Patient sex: M
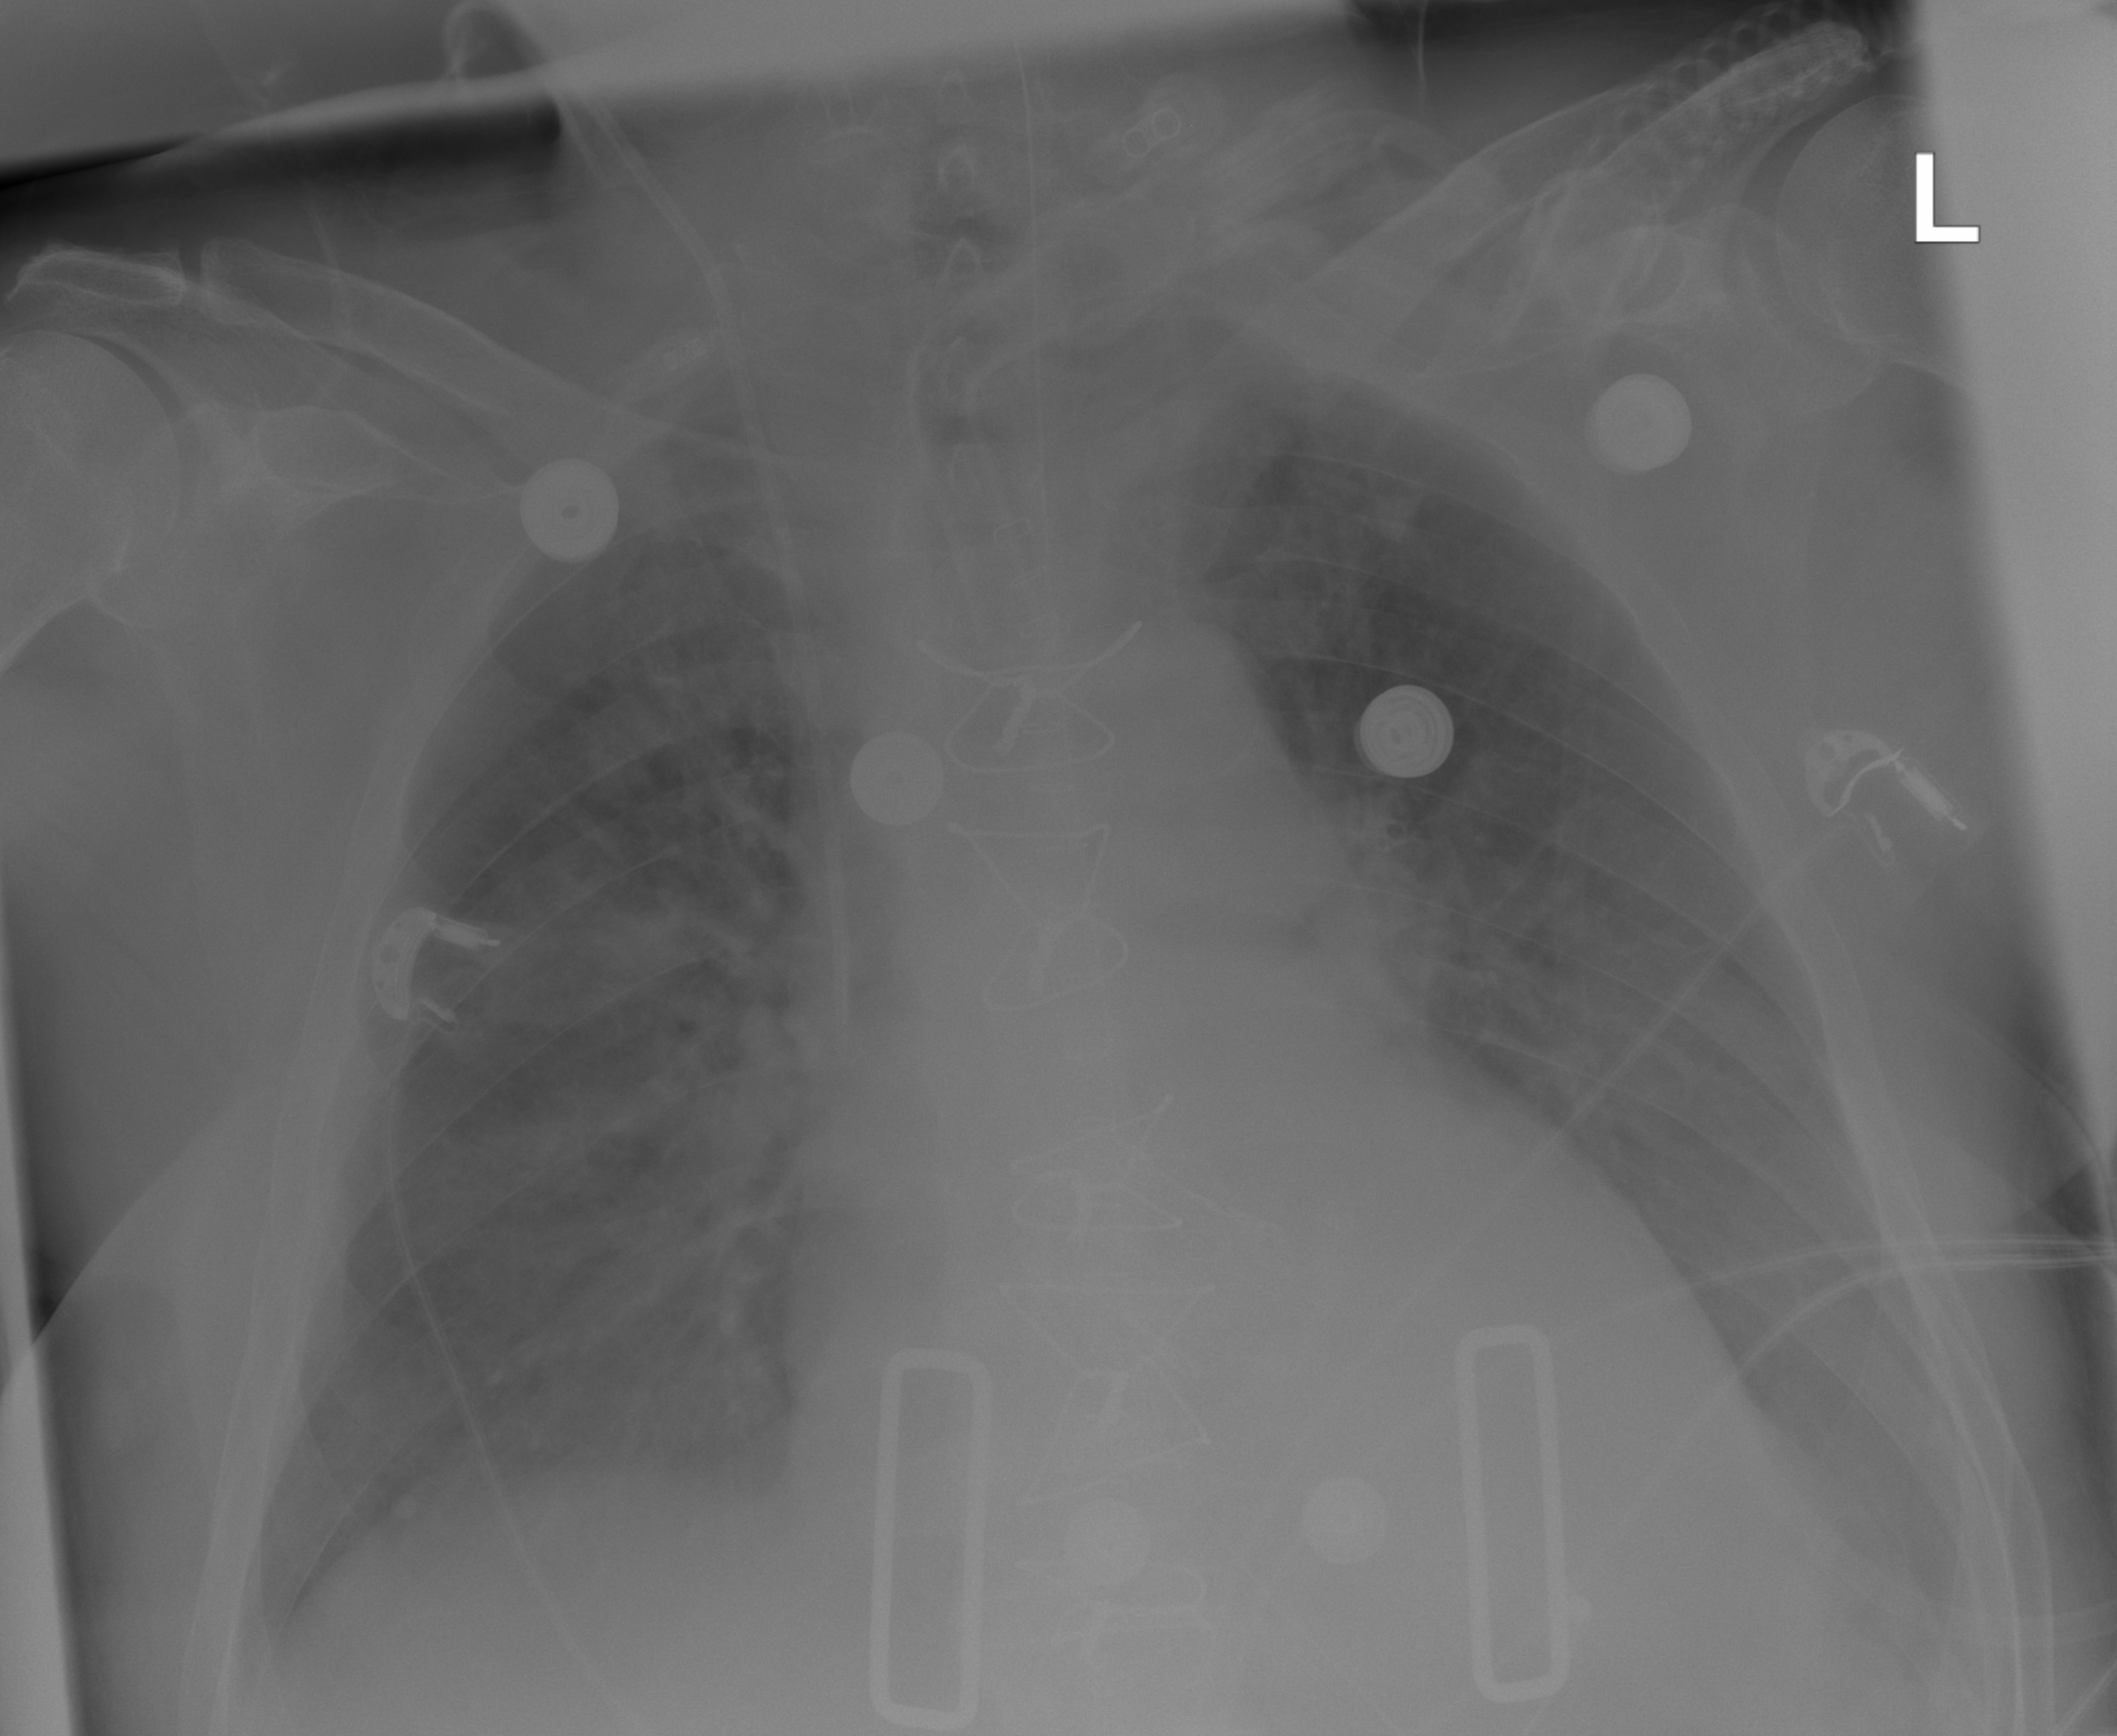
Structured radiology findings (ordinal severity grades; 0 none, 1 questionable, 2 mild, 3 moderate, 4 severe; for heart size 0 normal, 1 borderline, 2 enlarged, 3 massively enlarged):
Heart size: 2
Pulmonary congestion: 2
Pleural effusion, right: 1
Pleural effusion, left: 1
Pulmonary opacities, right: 3
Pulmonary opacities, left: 3
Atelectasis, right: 2
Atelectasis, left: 2